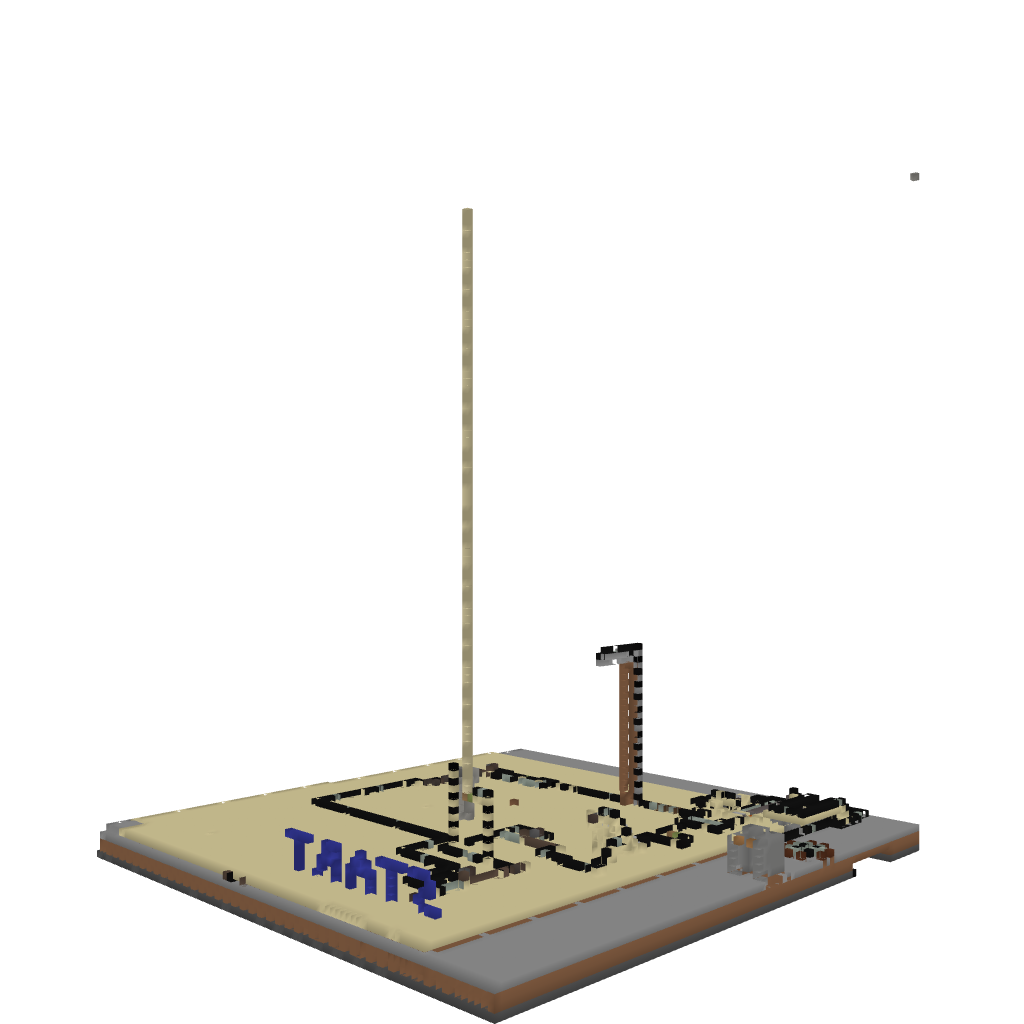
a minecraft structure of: MouseTrap